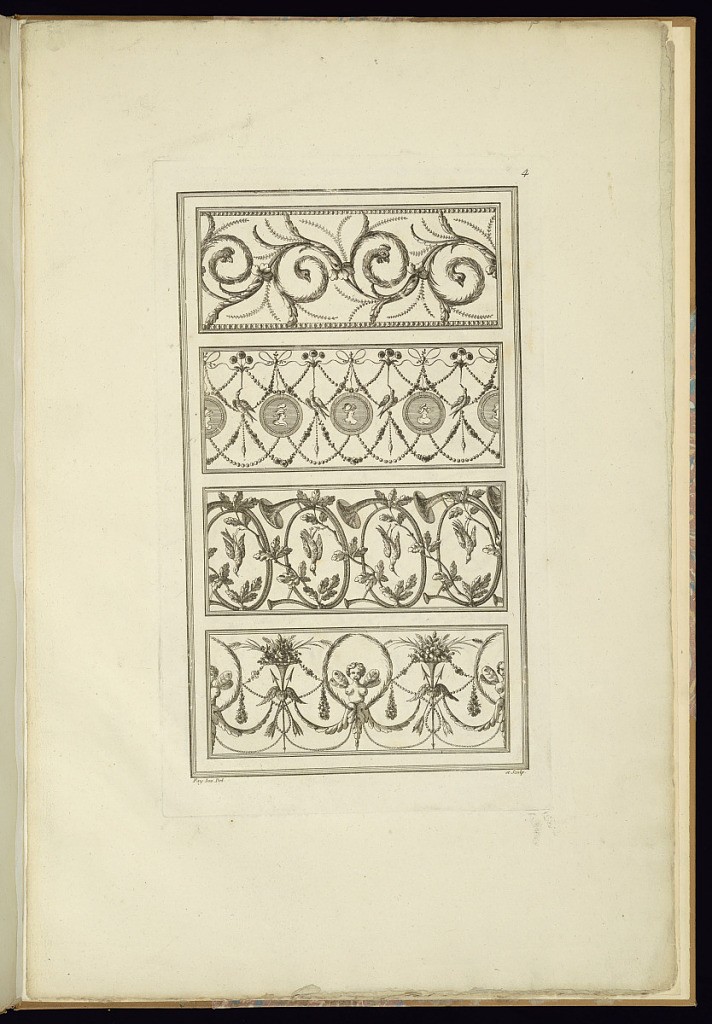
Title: Arabesque Ornament Designs
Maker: Jean-Baptiste Fay, French, active 1765 – 1790s
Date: late 18th century
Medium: Etching on laid paper
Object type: Print
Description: Four horizontal designs for ornamental friezes with repeating patterns featuring arabesque motifs. The designs include flowers, scrolling leaves, fleurons, leaves, rosettes, festoons of flowers, foliate branches, beads, birds, acanthus leaves, ribbons, roundel portraits, horns, vases of flowers, winged female terminal figures, arrows, wings, and wheat stalks. The plate is numbered and signed.